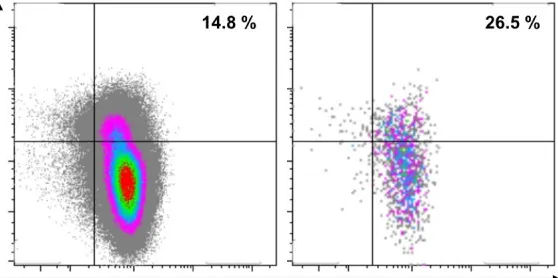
(B) Flow cytometry of peripheral blood T cells expressing the chimeric antigen receptor (CAR) or not. The frequency of alpha4+beta7+ cells is indicated. CAR T cells were analyzed as previously described. Briefly, peripheral blood mononuclear cells were isolated by density centrifugation, stained with CD19 CAR detection reagent, washed twice and stained with Biotin antibody (both Miltenyi Biotec, Bergisch-Gladbach, Germany), 7-AAD (BD Biosciences) and a standardized panel of antibodies against CD45, CD3, CD4, CD8 (all BD Biosciences, Heidelberg, Germany), alpha4 integrin and beta7 integrin (both Biolegend). Gating strategies are depicted in the
Supplementary Figure 1. Data were acquired on a LSRFortessa (BD Biosciences) and analyzed by Kaluza software v2.1 (Beckman Coulter, Krefeld, Germany).
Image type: pathology (giemsa)